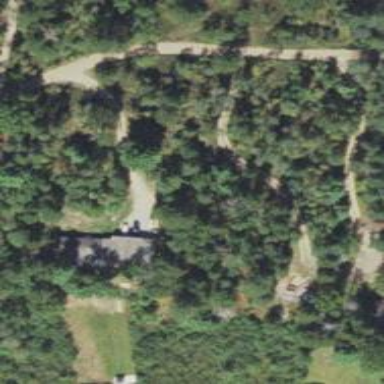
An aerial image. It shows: Driveway.